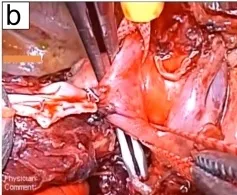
(b) We performed V2 angioplasty because #11i rigidly adhered to V2.
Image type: medical_photograph (other_medical_photograph)